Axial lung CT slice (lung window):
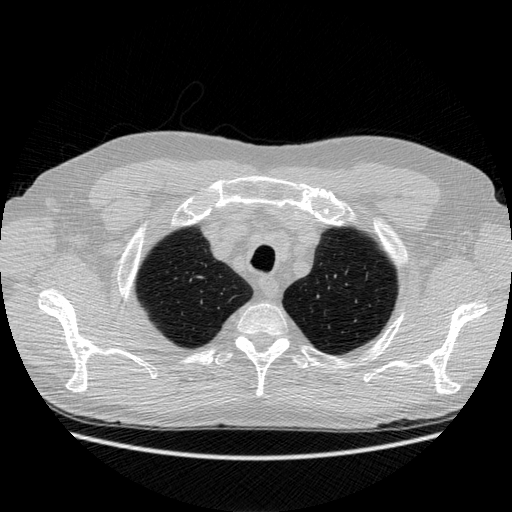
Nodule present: no